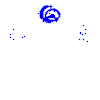
Particle: kaon